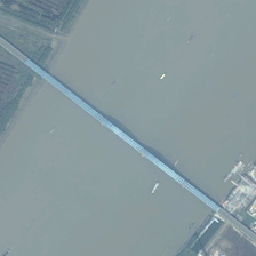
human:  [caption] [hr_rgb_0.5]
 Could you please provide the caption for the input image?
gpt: There are many houses on both sides of the river.

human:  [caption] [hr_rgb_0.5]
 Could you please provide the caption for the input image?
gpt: There is a magnificent bridge by the river.

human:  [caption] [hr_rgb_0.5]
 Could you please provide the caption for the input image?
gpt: There is a magnificent bridge above the river.

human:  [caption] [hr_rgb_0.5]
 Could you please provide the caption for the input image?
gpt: There are many houses on both sides of the river.

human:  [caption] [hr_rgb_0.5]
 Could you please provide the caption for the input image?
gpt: Above the river is a magnificent bridge.